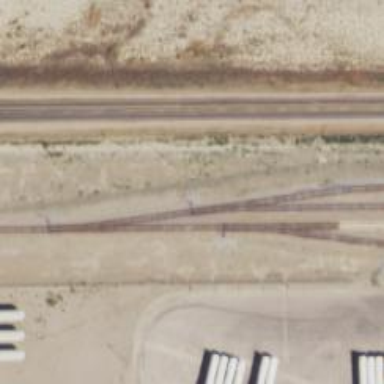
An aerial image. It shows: Railway siding with rails.